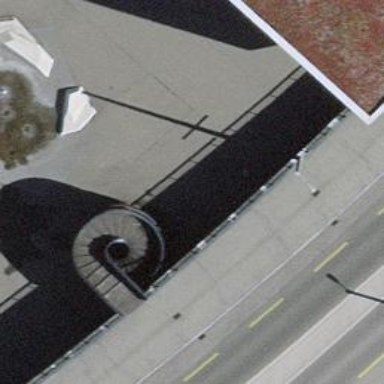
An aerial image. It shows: Metal steps along the road.